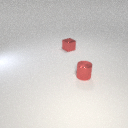
small red metal cube to the left of small red metal cylinder